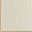
Piece: xx